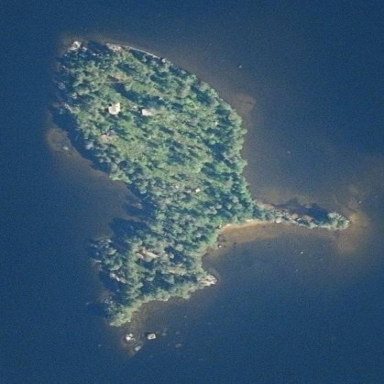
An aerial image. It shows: Island.